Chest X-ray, AP view. Patient: 60 years old, sex M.
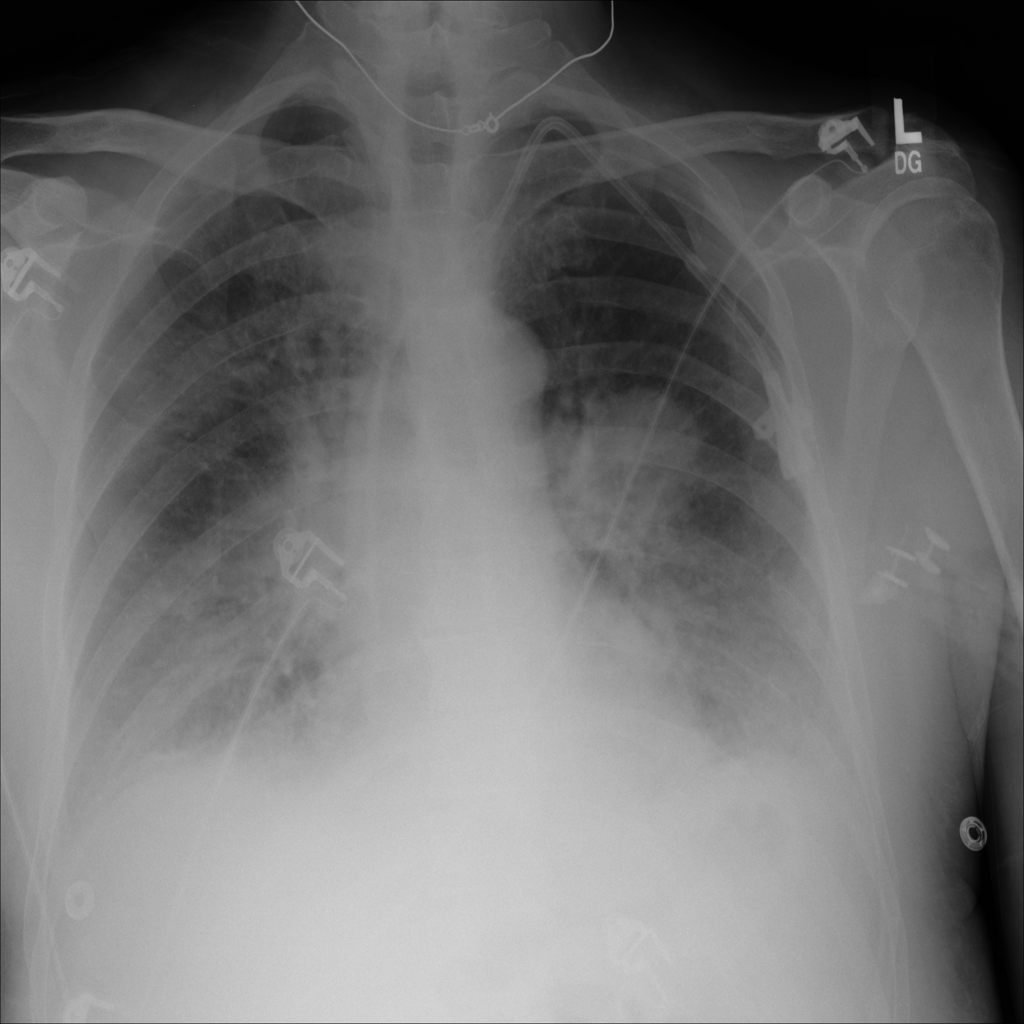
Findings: Edema